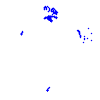
Particle: proton